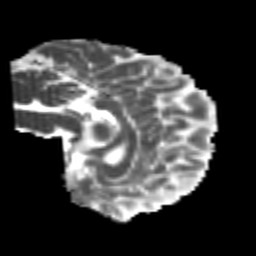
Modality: MD
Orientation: sagittal
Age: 20
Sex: female
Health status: healthy
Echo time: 0.074 s